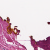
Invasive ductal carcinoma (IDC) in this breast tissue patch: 0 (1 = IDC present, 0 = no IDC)